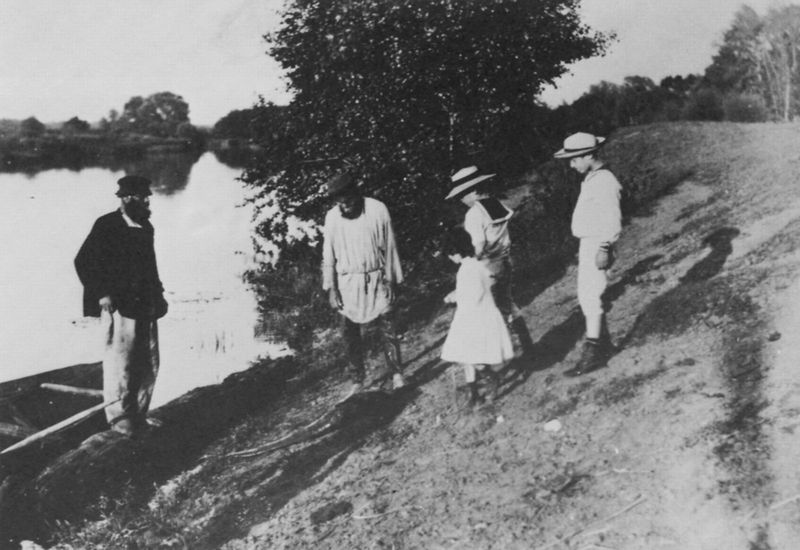
Titel: Pilzsammler
Künstler: Russischer Photograph
Schlagwörter: baum, blätter, gruppe, himmel, laub, mann, schatten, wasser, weiß, bäume, fluss, menschen, mädchen, see, ufer, grau, hut, hüte, kleid, licht, männer, schwarz, gürtel, anzüge, bart, bärte, jacke, mütze, bluse, kragen, vollbart, hände, erde, spiegelung, kind, wald, boot, kahn, kinder, schuhe, fischer, hosen, jungen, abhang, hang, böschung, hutband, strohhüte, kordel, junge, geschwister, foto, fotografie, photographie, schwarz weiss, jacken, kittel, pfau, photo, bänder, russisch, suche, fährmann, näume, matrosenanzüge